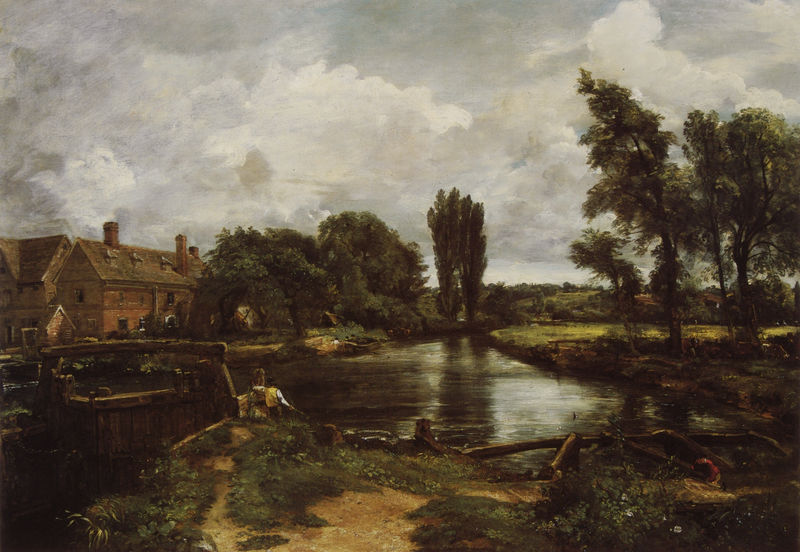
Titel: Flatford Mill from the Lock
Künstler: John Constable
Institution: (Privatsammlung)
Schlagwörter: baum, blau, dunkel, gemälde, himmel, laub, mann, wasser, weiß, wolken, bäume, fluss, gelb, grün, impressionismus, landschaft, menschen, ocker, sand, see, stadt, teich, ufer, blumen, braun, fenster, frau, grau, holz, schwarz, strasse, stroh, gebäude, gras, haus, rasen, rot, tiere, weg, wiese, wolke, zaun, malerei, mensch, niederlande, öl, bach, deich, erde, feld, gräser, horizont, häuser, hügel, mühle, nass, natur, pappel, pappeln, spiegelung, strauch, weide, wind, brücke, busch, büsche, gewässer, boden, insel, land, realismus, pflanzen, england, wald, bauern, boot, brunnen, kahn, kamin, kamine, schornstein, weiher, schiff, biegung, ort, fischer, jungen, dorf, giebel, schornsteine, ziegel, backstein, bauernhof, hof, idylle, damm, romantik, wehr, constable, steg, sturm, balken, junge, weste, tor, regen, gerüst, reetdach, strohdach, weiden, anwesen, konstruktion, gehöft, flämisch, städtchen, angler, bäuerlich, schleuse, halo, reet, holzgerüst, farm, staustufe, sperre, holzkonstruktion, staudamm, frabrik, landschftsmalerei, landschaf, wufer, bäume h, schleise